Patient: sex M, age 67
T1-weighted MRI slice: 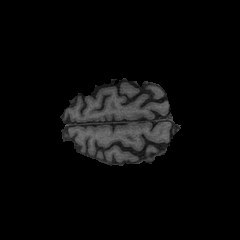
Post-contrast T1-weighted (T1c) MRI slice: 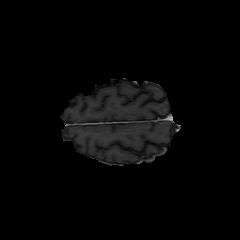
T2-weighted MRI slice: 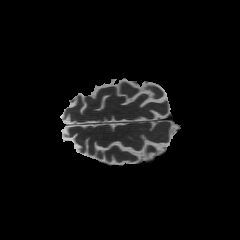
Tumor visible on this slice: no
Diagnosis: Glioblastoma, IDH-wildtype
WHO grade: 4